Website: macys
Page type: account-dashboard
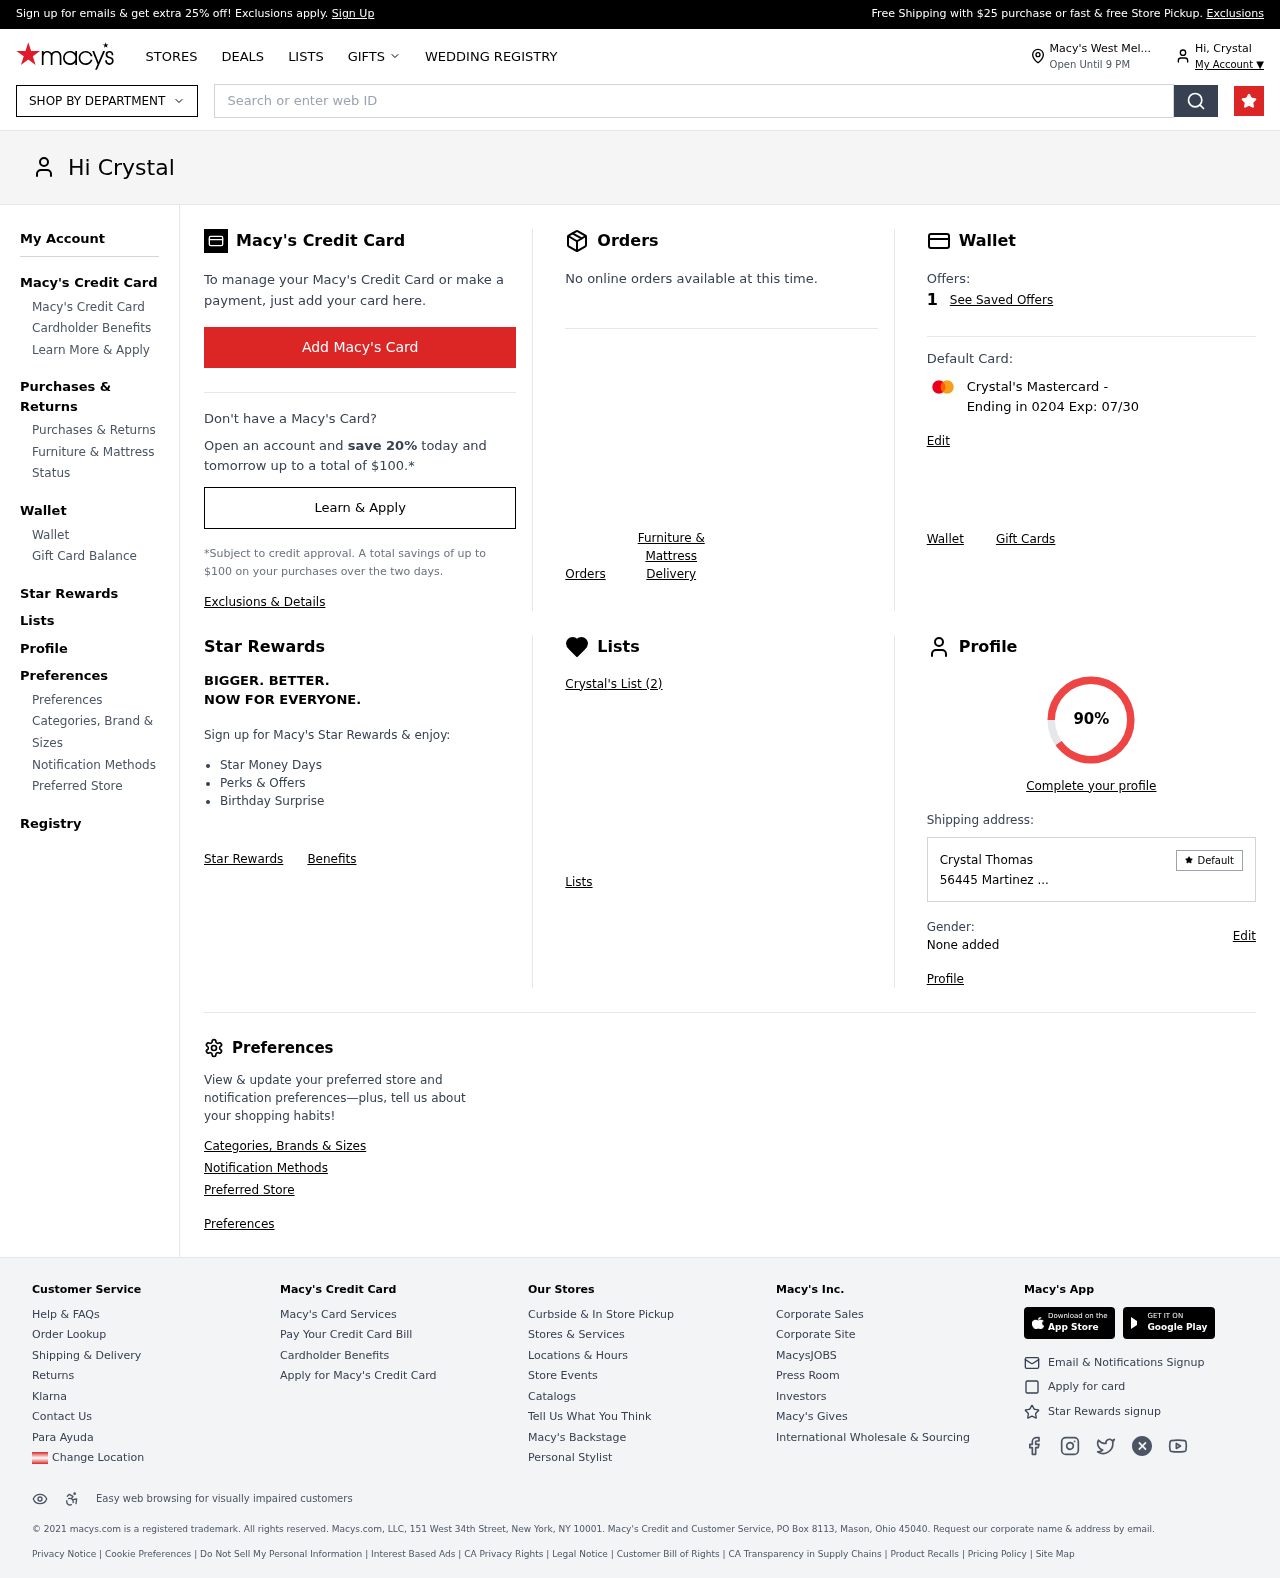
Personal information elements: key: PII_CARD_LAST4
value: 0204
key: PII_CARD_TYPE
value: Mastercard
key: PII_CITY
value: West Mel
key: PII_FIRSTNAME
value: Crystal
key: PII_FULLNAME
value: Crystal Thomas
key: PII_STREET
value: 56445 Martinez
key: PII_CARD_EXPIRY
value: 07/30
Search elements: key: HEADER_SEARCH
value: Search or enter web ID